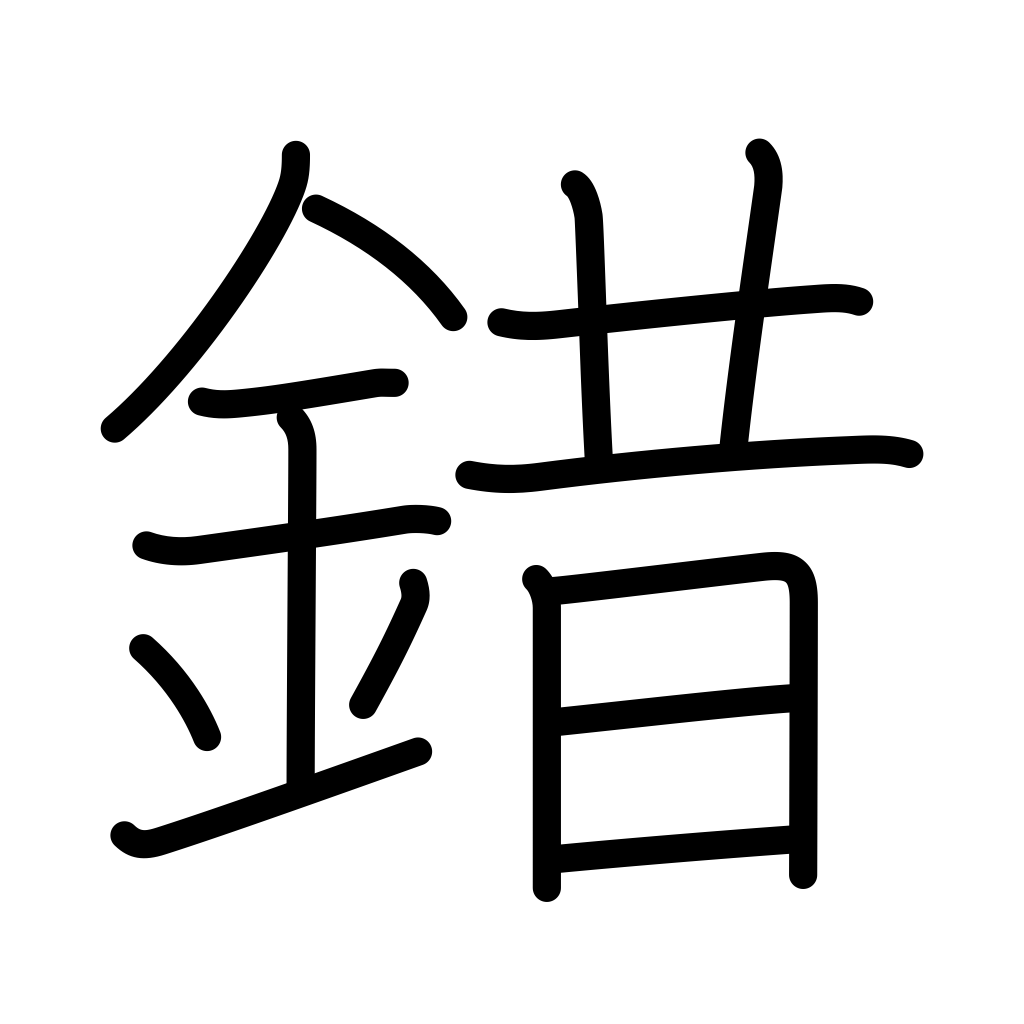
Meaning: confused, mix, be in disorder